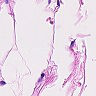
Metastatic tissue present: no